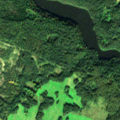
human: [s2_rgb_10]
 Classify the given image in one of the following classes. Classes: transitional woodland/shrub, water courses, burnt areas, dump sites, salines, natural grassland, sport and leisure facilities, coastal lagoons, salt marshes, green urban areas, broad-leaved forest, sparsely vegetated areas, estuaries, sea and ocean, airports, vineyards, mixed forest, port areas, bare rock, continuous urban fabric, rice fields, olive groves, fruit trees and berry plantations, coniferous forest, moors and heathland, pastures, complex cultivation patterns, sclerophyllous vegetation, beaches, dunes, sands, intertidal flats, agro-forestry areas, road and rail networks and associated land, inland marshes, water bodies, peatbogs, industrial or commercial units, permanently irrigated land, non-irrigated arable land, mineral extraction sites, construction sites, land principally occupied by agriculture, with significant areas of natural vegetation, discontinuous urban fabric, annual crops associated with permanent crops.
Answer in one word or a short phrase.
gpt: land principally occupied by agriculture, with significant areas of natural vegetation, broad-leaved forest, coniferous forest, mixed forest, transitional woodland/shrub, water bodies